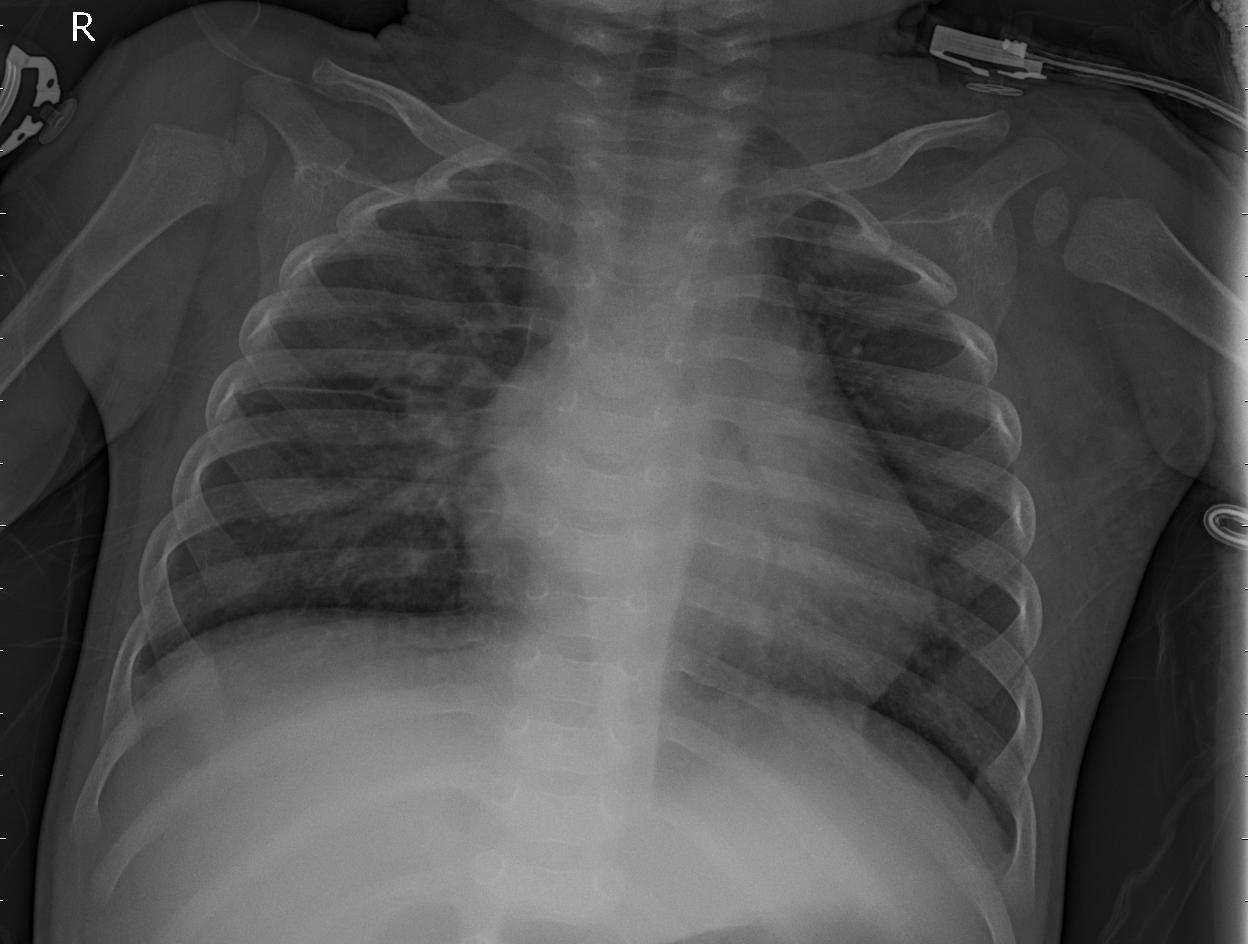
Diagnosis: PNEUMONIA